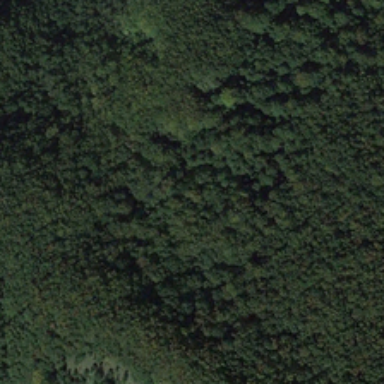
Many green trees are in a piece of forest .